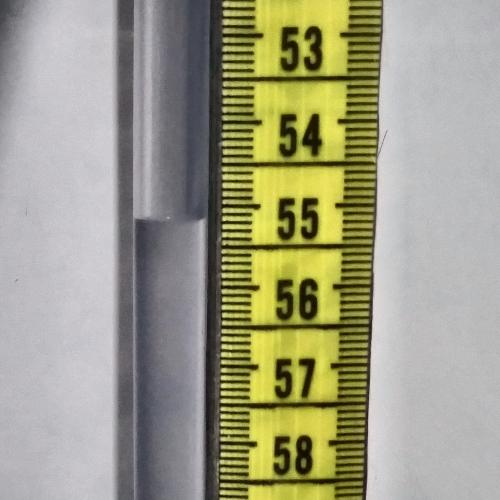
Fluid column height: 55.2 cm